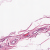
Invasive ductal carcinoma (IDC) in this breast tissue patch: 0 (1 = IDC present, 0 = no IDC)